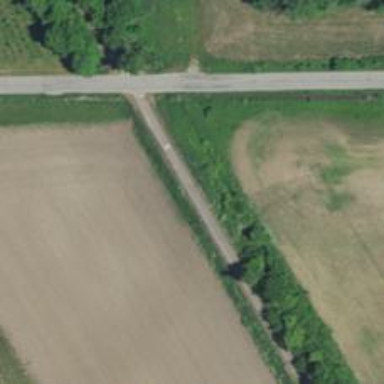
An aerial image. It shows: Abandoned railway next to asphalt cycleway. The area is suitable for Nordic skiing.